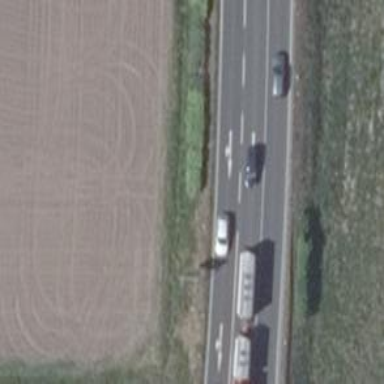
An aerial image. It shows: Asphalt primary motorway.